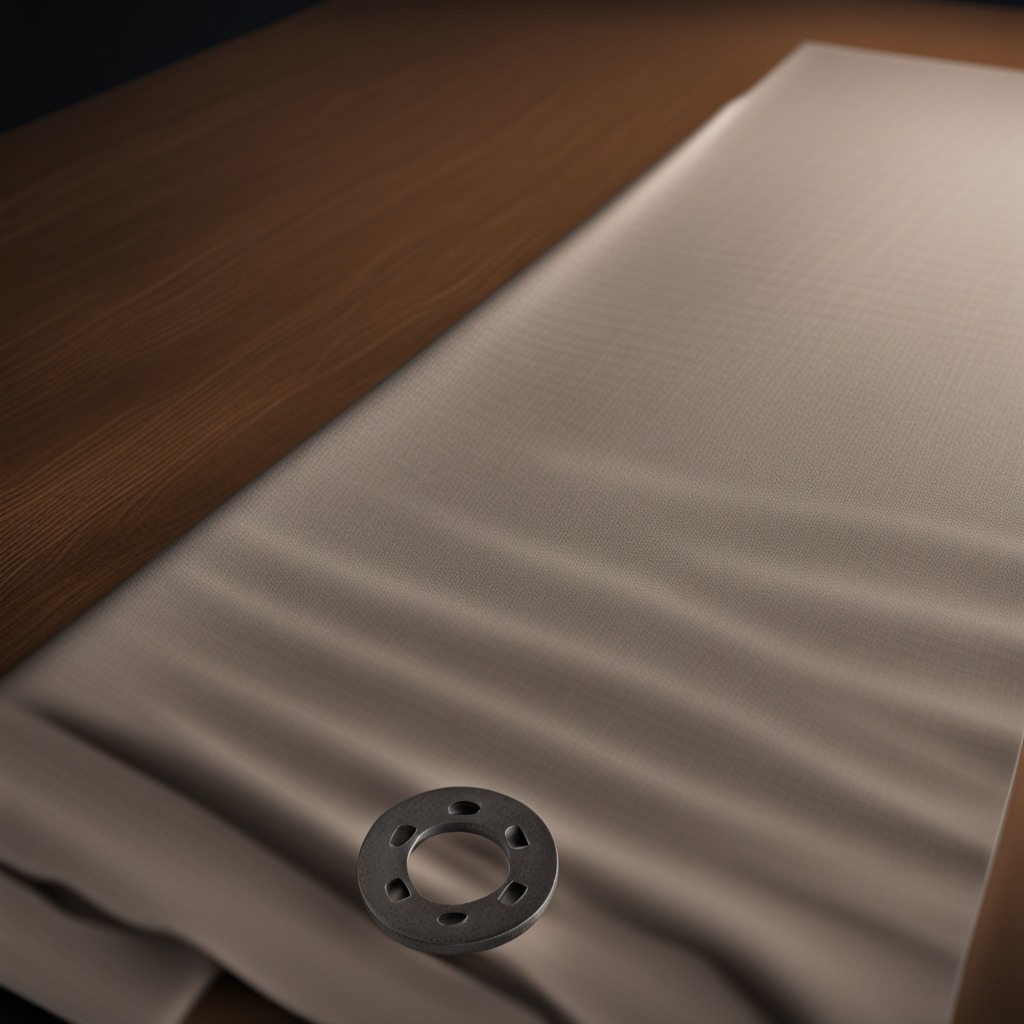
A flat metal washer is lying on a wooden table.